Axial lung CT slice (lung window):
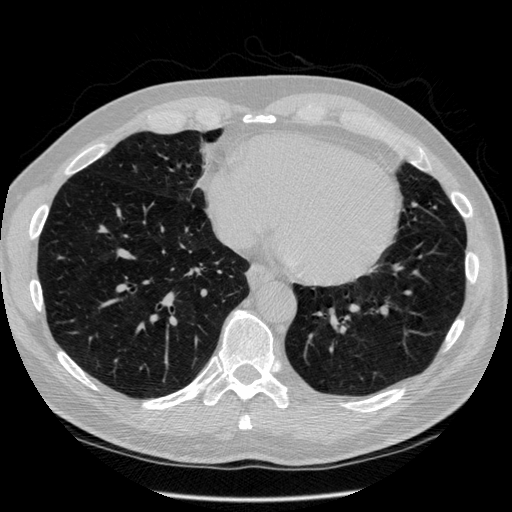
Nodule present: no